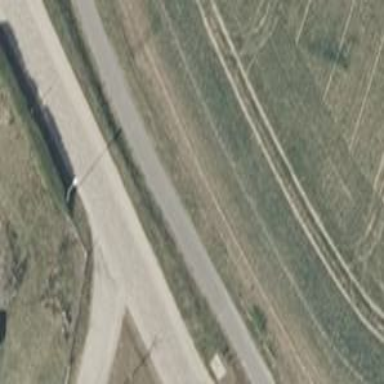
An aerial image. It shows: Cycleway with surface of both asphalt and concrete.